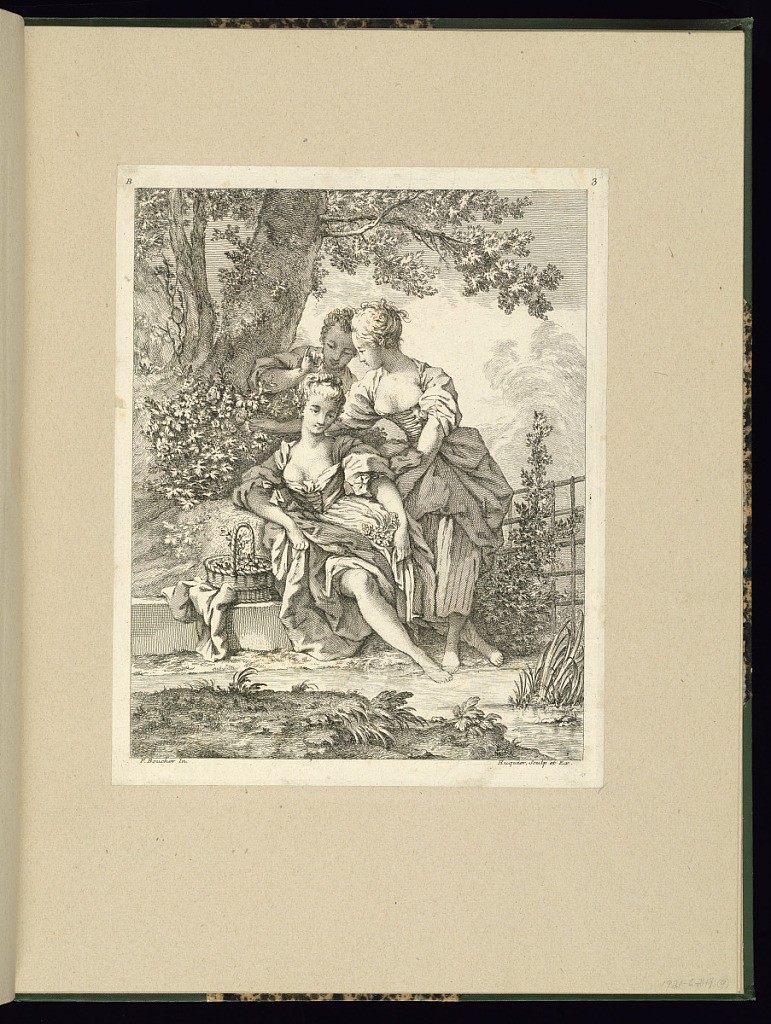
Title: Three Women in a Landscape
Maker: François Boucher, French, 1703–1770
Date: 1751
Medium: Etching on laid paper
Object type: Print
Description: A pastoral scene with three women in a garden landscape. A woman seated by a tree with two women behind her, picking at flowers and putting them in her hair. A basket of flowers next to her. She pulls up her skirt to reveal her knee and is dipping her foot into a stream of water in the foreground. The women are barefoot. A trellised fence to the left with foliate branches. The plate is signed and numbered.